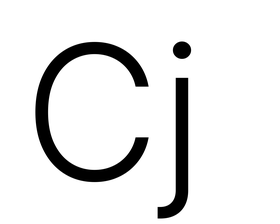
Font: Inter_Light